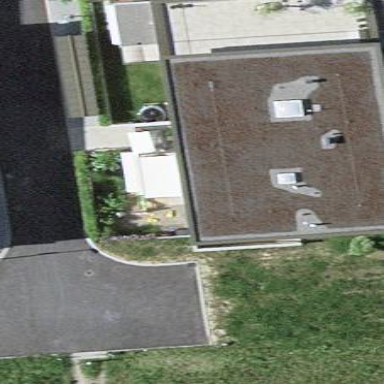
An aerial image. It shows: Residential garden.